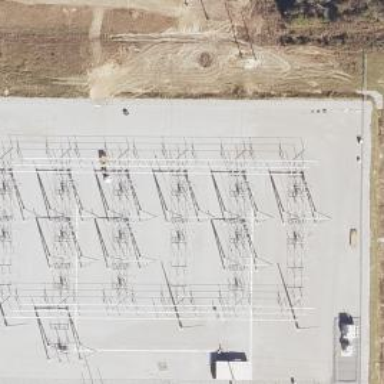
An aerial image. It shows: Switch used for power control.